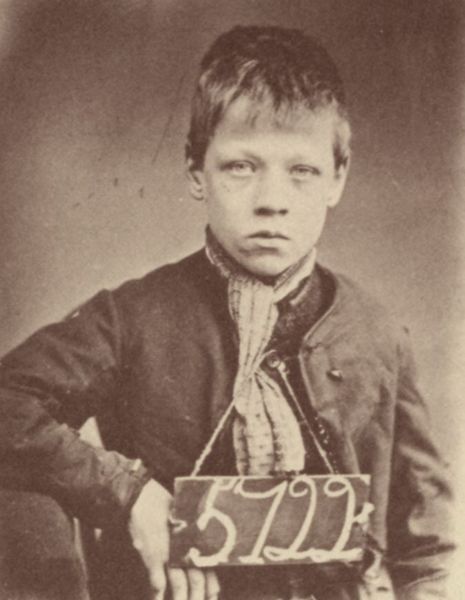
Titel: John Hearn
Künstler: Thomas John Barnardo
Schlagwörter: dunkel, hand, kopf, schatten, weiß, sitzen, braun, finger, frisur, grau, haar, hell, kreide, licht, mund, nase, ohr, profil, schwarz, stuhl, stützen, blick, schal, tuch, anzug, blond, jacke, arm, augen, band, gesicht, kleidung, trauer, bildnis, fünf, hals, portrait, porträt, kalt, auge, haare, schnur, sitzend, kind, en face, frontal, knopf, ohren, traurig, pony, deutschland, seitlich, lehne, zwei, halsband, leer, leere, vergilbt, amerika, ausdruck, sepia, lehnen, tafel, ernst, halstuch, zahlen, ziffern, kordel, allein, junge, ellenbogen, knöpfe, jackett, jacket, striche, foto, fotografie, photographie, vier, schild, hängen, knabe, gestützt, schwarz-weiß, gefangen, polizei, plakette, photo, flecken, zahl, ziffer, schmerz, aufgestützt, sieben, nummerierung, nummern, gefangener, armut, fotographie, aufnahme, nummer, fot, lager, früh, knoopf, blick zum betrachter, mmer, verhör, waise, frühe fotografie, schwarz weiß foto, arbeiterjunge, einwanderer, häftling, sträfling, registrierung, landstreicher, konzentrationslager, grrau, neue welt, %/"", betraten, erfassung, gefängener, häftlingsnummer, jugenkriminlität, 5722, junge mit blauen augen, kennzeichen mit ziffer, ernüchtert, aufgestürzt, 5122